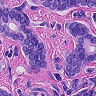
Metastatic tissue present: yes